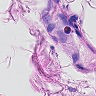
Metastatic tissue present: no